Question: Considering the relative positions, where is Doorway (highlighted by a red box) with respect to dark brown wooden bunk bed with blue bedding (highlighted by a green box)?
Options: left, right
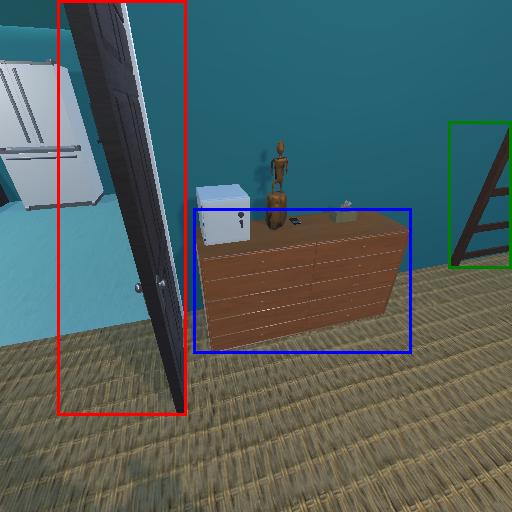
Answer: left